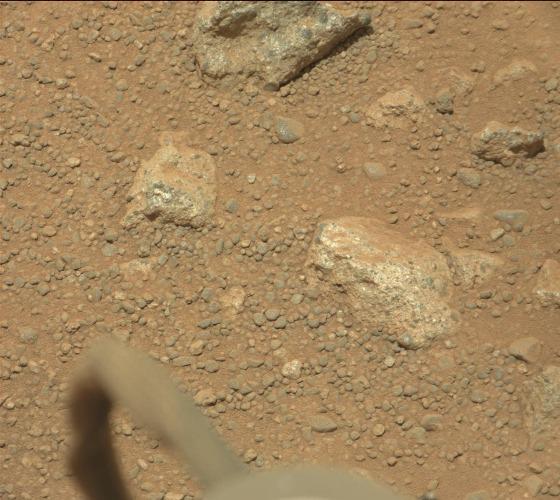
Terrain classes present: Background, Bedrock, Gravel / Sand / Soil, Rock, Shadow